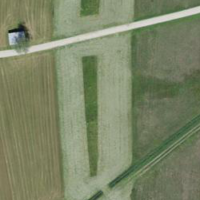
EUNIS habitat code: 23
Species observed at this site:
Cerastium fontanum